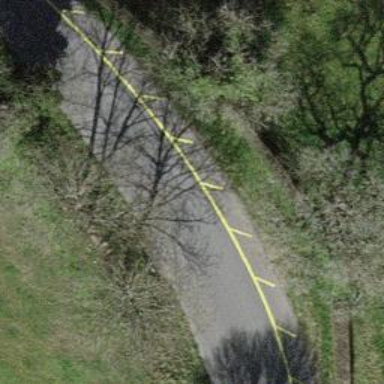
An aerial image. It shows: Asphalt sidewalk along the footway.